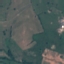
Label: Pasture